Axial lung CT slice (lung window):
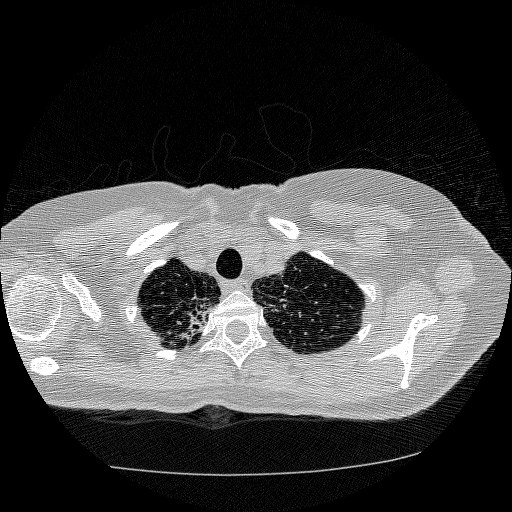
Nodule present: no